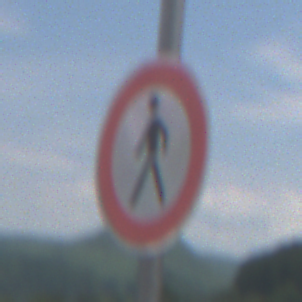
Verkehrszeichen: VerbotFussgaenger
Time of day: Midday
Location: Outdoor (RoadRail)
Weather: PartlyCloudy
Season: NotSpecified
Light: Natural